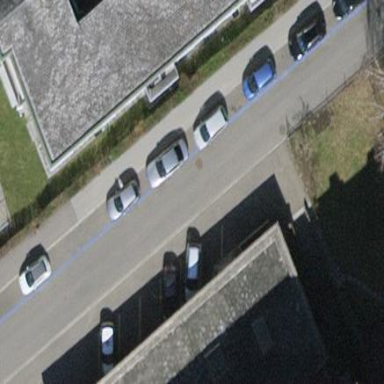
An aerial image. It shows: Asphalt parking lane.